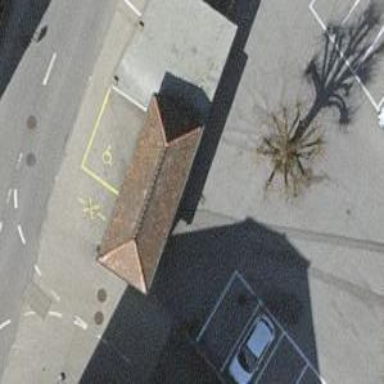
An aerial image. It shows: Parking aisle designated as service road.